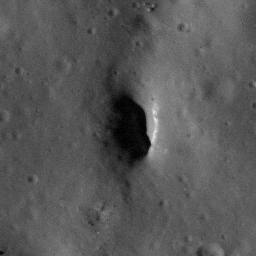
Pit: Copernicus 17b
Host crater: Copernicus
Host type: impact_melt
Lunar coordinates: latitude 10.24, longitude 339.601